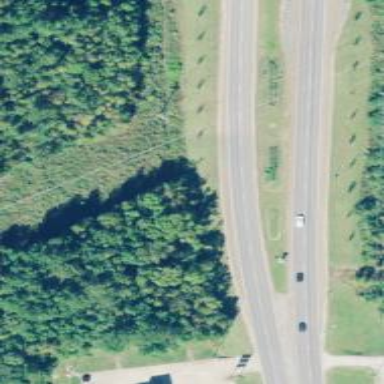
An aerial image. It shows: This image shows trunk highway that functions as expressway.